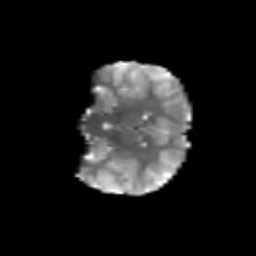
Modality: T2w
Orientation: coronal
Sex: female
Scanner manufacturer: siemens
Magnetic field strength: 3 T
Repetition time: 5 s
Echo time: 0.071 s